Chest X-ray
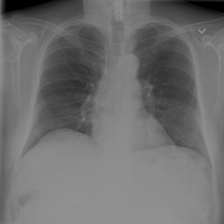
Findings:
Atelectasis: negative
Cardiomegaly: negative
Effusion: negative
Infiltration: negative
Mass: negative
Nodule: negative
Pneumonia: negative
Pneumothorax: negative
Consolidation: negative
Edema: negative
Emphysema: negative
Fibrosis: negative
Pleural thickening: negative
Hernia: negative